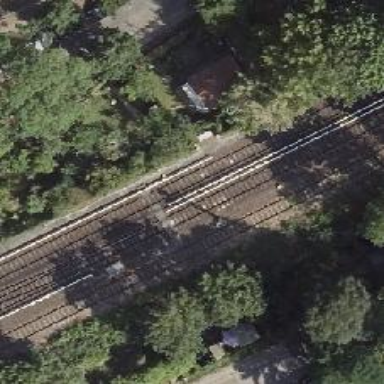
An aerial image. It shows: Railway switch with the turnout on the right side.